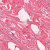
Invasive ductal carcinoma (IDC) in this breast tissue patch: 0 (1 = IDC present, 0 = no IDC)